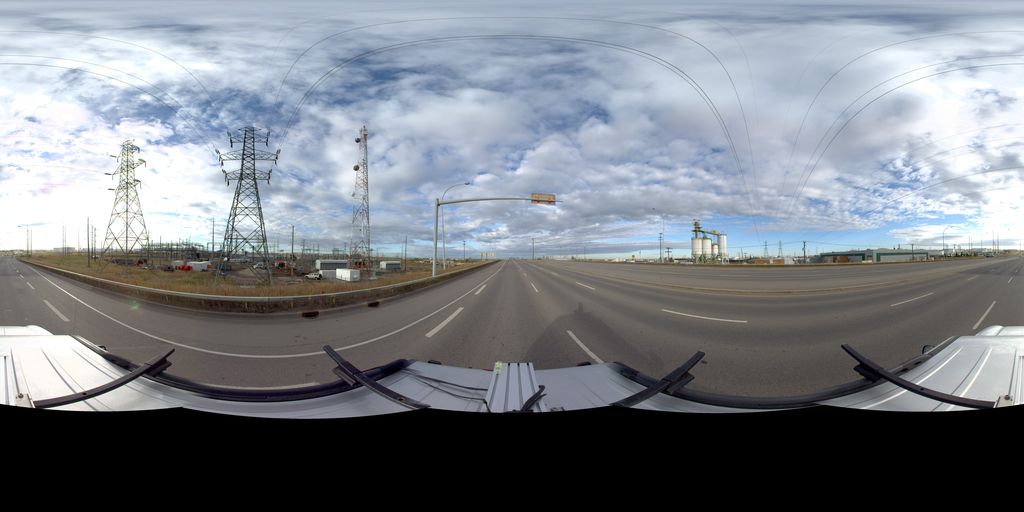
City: edmonton